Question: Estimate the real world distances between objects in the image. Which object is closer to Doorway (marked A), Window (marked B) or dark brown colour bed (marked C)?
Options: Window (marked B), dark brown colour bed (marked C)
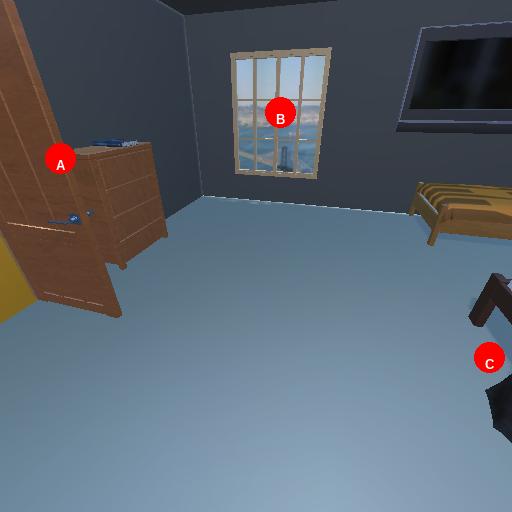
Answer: Window (marked B)